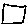
Label: square